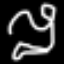
Label: squiggle